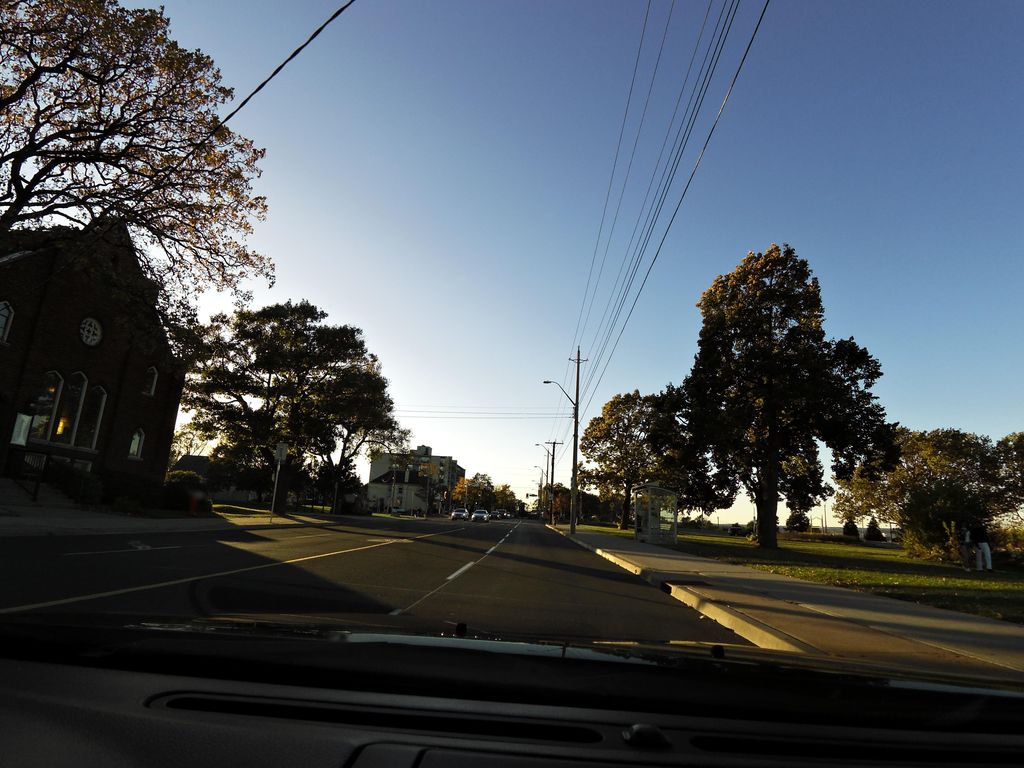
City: hamilton